Field crop: maize
Growth stage: 2
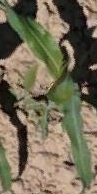
Species: maize